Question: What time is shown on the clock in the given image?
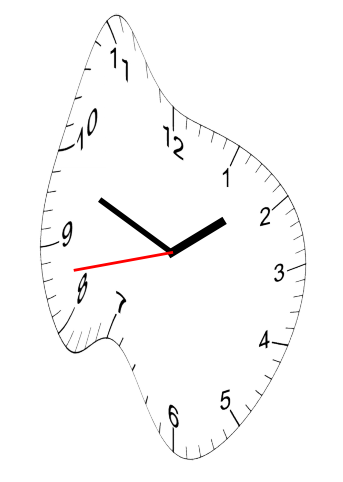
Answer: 01:48:43